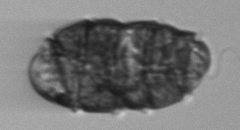
Label: Margalefidinium